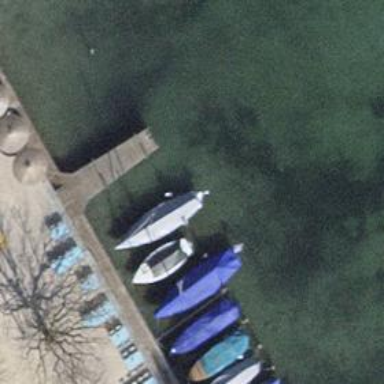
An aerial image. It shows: Man-made pier.